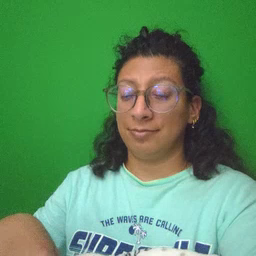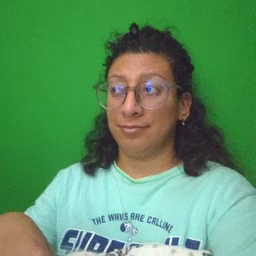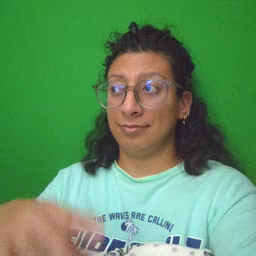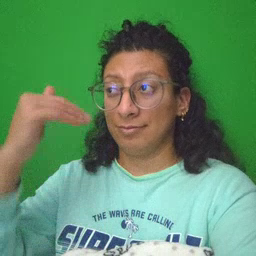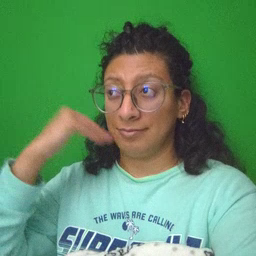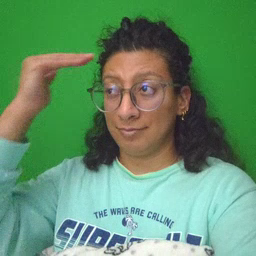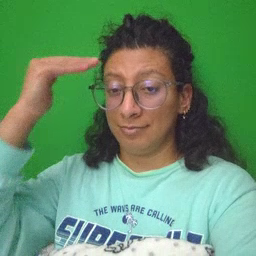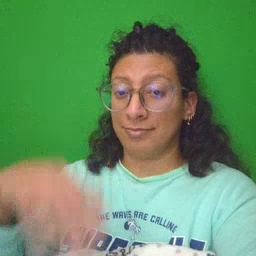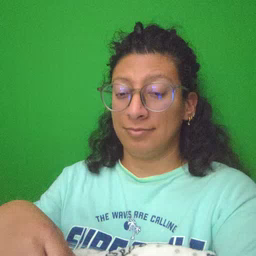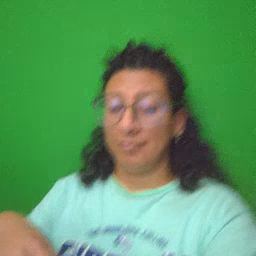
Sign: head